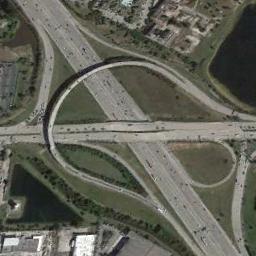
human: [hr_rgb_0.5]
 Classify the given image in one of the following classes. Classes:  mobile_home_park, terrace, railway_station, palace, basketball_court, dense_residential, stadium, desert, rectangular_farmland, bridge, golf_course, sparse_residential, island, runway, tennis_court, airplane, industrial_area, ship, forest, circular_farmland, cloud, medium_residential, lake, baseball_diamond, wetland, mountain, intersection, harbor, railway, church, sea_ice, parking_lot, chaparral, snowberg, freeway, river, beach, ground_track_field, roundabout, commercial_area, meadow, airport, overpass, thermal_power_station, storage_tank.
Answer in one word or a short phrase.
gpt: overpass